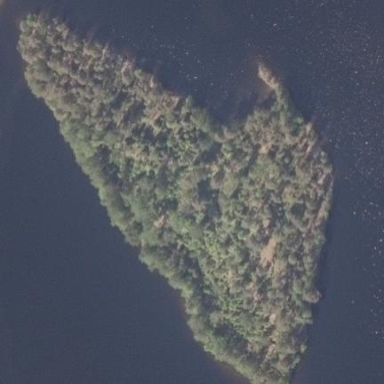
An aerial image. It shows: Islet.